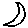
Label: moon